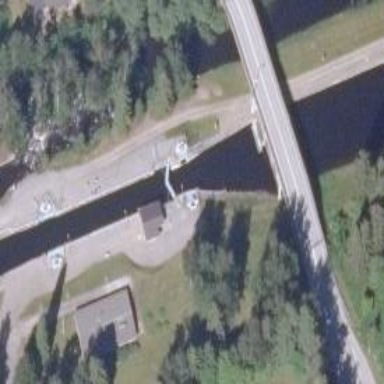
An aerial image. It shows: Lock gate along waterway.